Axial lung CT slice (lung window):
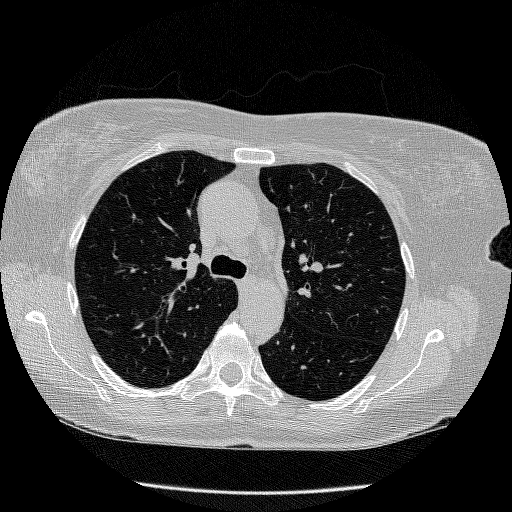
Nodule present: no